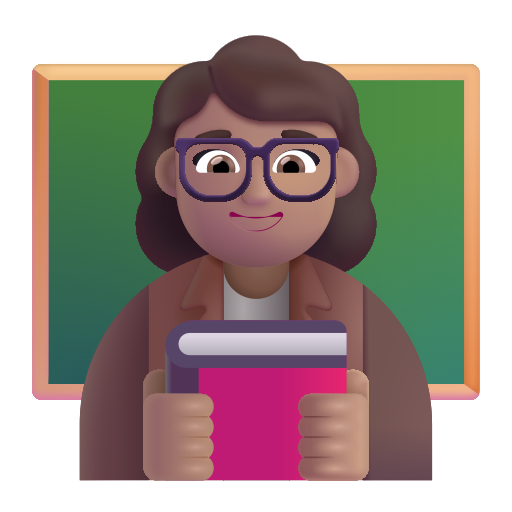
woman teacher color